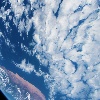
Label: cloud